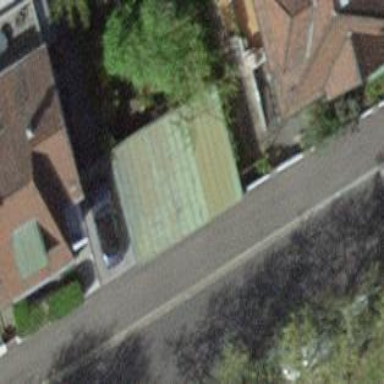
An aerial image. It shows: Group of garages.